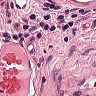
Metastatic tissue present: no